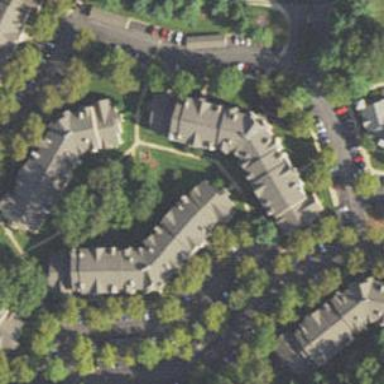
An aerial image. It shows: Terrace building.